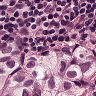
Metastatic tissue present: yes